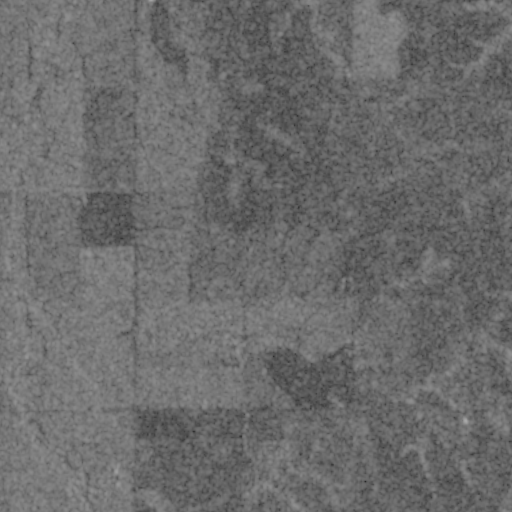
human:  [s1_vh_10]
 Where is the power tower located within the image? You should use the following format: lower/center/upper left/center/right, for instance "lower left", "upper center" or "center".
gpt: The power tower is located in the upper right of the image.
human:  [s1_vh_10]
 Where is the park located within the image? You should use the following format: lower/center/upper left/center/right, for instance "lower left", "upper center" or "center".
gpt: There is no park in the image.

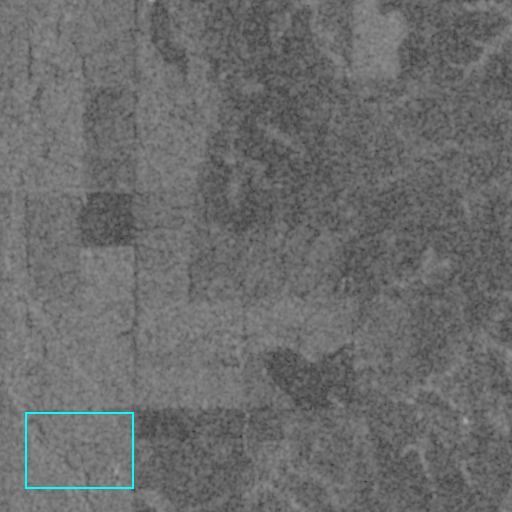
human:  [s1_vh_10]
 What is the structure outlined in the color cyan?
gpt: The structure outlined in cyan is a crop field.
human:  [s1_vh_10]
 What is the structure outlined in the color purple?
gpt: There is no purple outline.